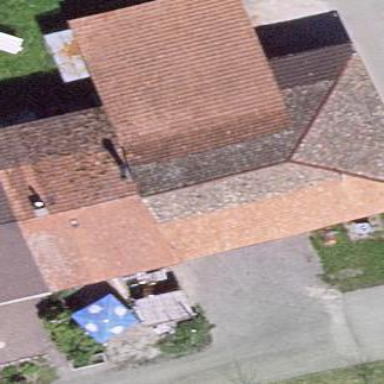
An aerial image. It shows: Terrace building.